Question: I'm trying to connect to SQL server using SQLCLIENT.
And I think I have a problem with CONNECTION STRING.
The name of the SERVER as it appears: "LAPTOP-LUC355KE \ MSSQLSERVER01"
When I write the name, C# has a problem with the "", I tried to make "/" but I can't connect to the server and I get an error message that the name may not be correct.
> error: The network name cannot be found.

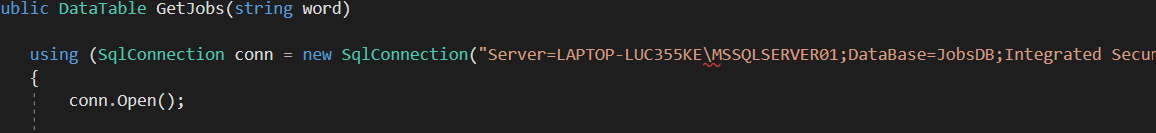
Answer: Use '@' at beginning of string
'''
@"LAPTOP-LUC355KE \ MSSQLSERVER01"
'''
Use the 'Web.config' and its good practice to read the connection string from there
You need to add a reference to 'System.Configuration' and then use:
'''
System.Configuration.ConfigurationManager.
ConnectionStrings["connectionStringName"].ConnectionString;
'''